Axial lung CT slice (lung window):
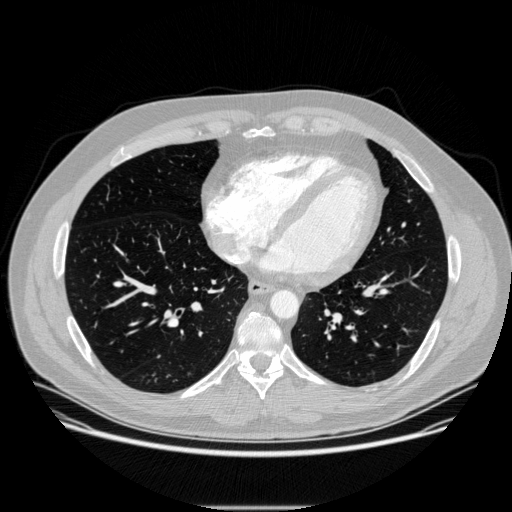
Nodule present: no